Field crop: maize
Growth stage: 1
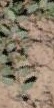
Species: convolvulus